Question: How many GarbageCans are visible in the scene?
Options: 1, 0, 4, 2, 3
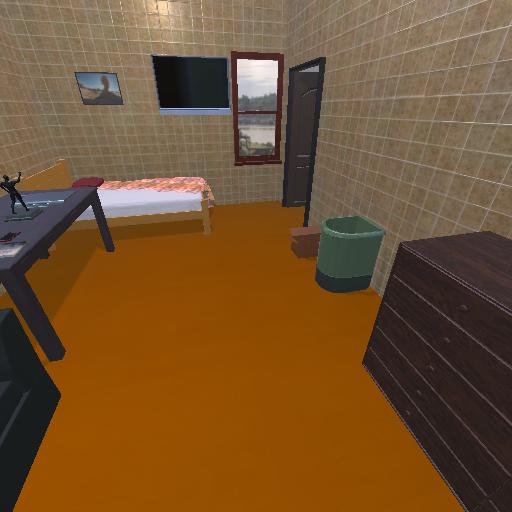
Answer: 1